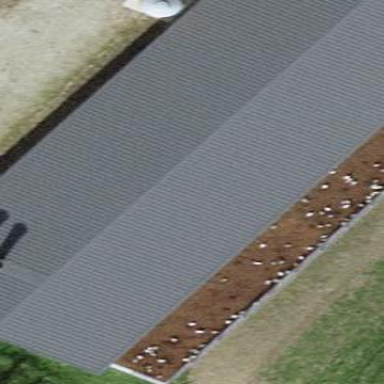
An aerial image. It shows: Gabled roof on farm auxiliary building.